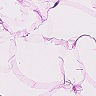
Metastatic tissue present: no